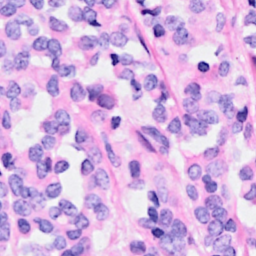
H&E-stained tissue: Breast